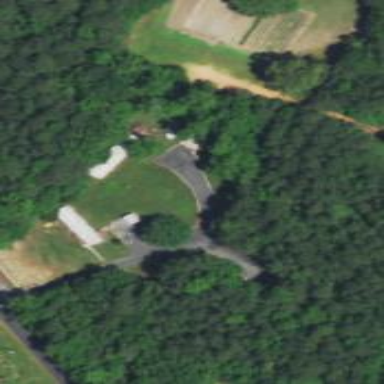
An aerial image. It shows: Driveway leading to service road.